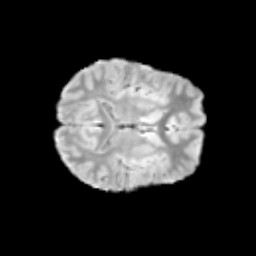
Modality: T2w
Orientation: axial
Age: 9
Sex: male
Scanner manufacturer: siemens
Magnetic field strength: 3 T
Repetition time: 3.8 s
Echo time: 0.07 s